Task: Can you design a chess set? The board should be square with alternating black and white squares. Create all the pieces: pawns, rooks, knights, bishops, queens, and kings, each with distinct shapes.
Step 29:
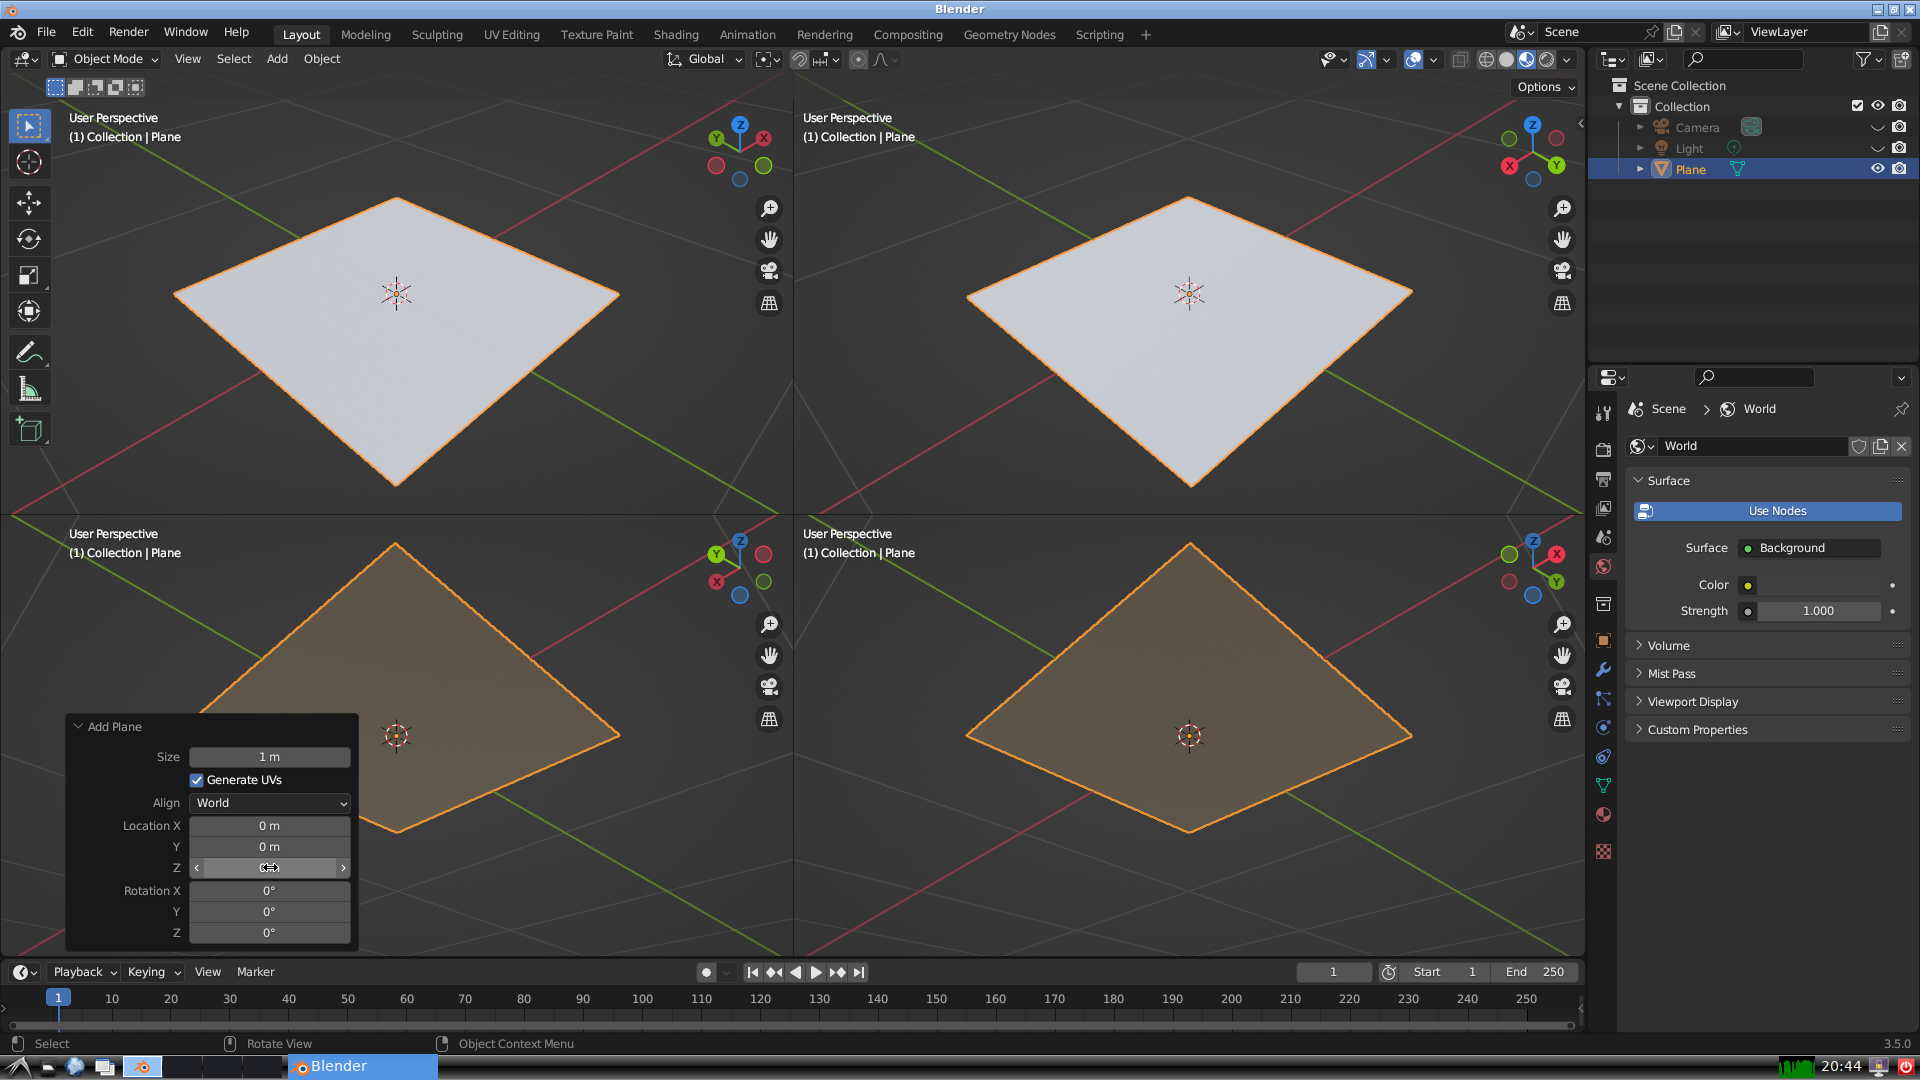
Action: click: no